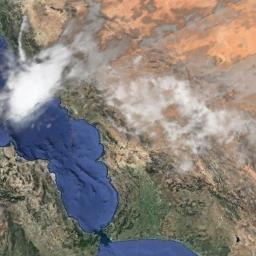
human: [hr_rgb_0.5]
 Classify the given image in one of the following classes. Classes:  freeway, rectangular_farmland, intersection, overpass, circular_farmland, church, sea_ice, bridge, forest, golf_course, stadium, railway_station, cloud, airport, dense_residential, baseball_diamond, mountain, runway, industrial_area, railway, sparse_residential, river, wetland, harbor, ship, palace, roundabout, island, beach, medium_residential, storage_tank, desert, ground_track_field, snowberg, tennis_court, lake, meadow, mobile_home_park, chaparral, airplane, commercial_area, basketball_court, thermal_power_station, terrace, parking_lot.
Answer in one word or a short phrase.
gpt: cloud